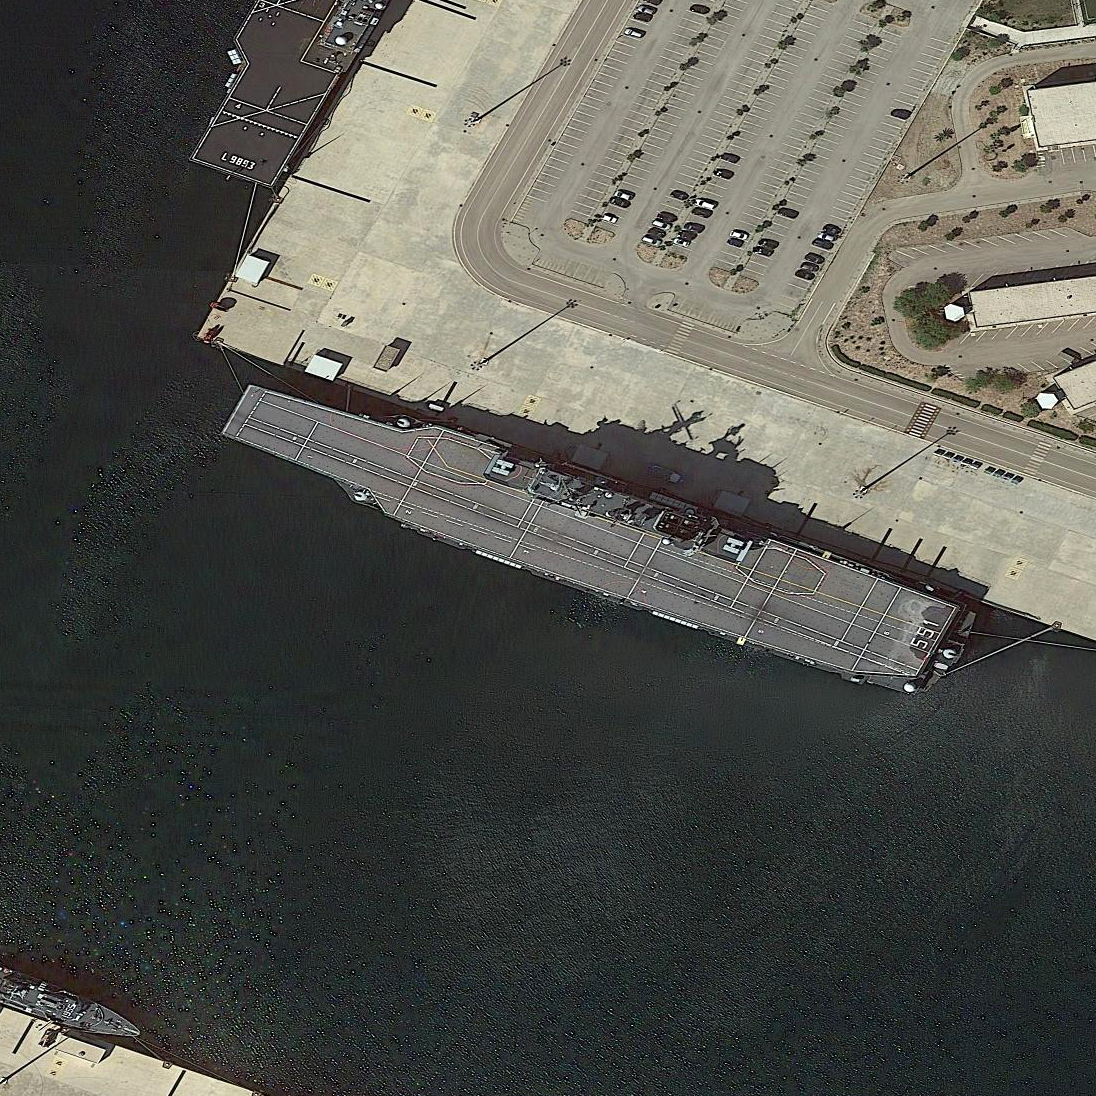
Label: aircraft_carrier